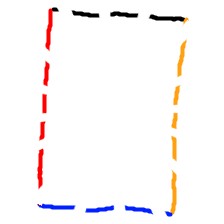
Shape: rectangle